Question: I've used "<URL>" in order to generate my own Holo theme.
Then I've added two icons to the action bar, one for a searchFilter and one for a file picker, . File picker icon (at the right) looks good, but somehow search icon looks dark grey. When typing on the search text view, close button also looks dark grey.
I've tried changing color of the actionbar and also from the searchview, without success. Why is the search view showing this color? How can I change it?

Thank you very much.
: I thought that my app was using my icon but it doesn't, it uses the default search view icon, so my question actually is, how do I change the default icon of the search view?
This sentence at the menu.xml file is not working:
'''
android:icon="@drawable/selectable_header_search"
'''
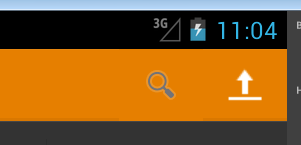
Answer: Unfortunately, there is no easy way to change the 'SearchView' icon to a custom drawable, since the theme attribute 'searchViewSearchIcon' is not public. See <URL> answer for details.
However, I think that your problem is caused by inheriting from the wrong theme. Please use 'android:Theme.Holo.Light.DarkActionBar' as the base for your theme. Then the default icons on the action bar should have a light color.
'''
<style name="AppTheme" parent="android:Theme.Holo.Light.DarkActionBar">
...
</style>
'''